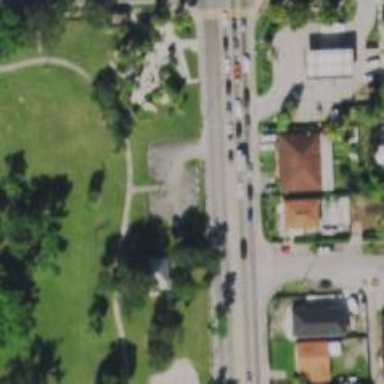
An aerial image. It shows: Secondary road.